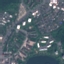
Land use / land cover: Residential